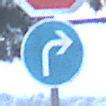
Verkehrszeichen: VorgeschriebeneFahrtrichtungRechts
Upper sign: Stop
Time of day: MorningAfternoon
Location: Outdoor (Nature)
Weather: Clear
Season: Winter
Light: Natural